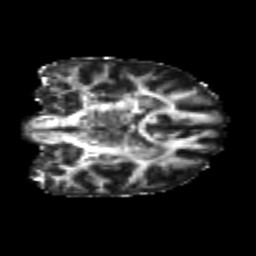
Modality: FA
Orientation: coronal
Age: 21
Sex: female
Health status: healthy
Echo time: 0.074 s